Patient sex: M
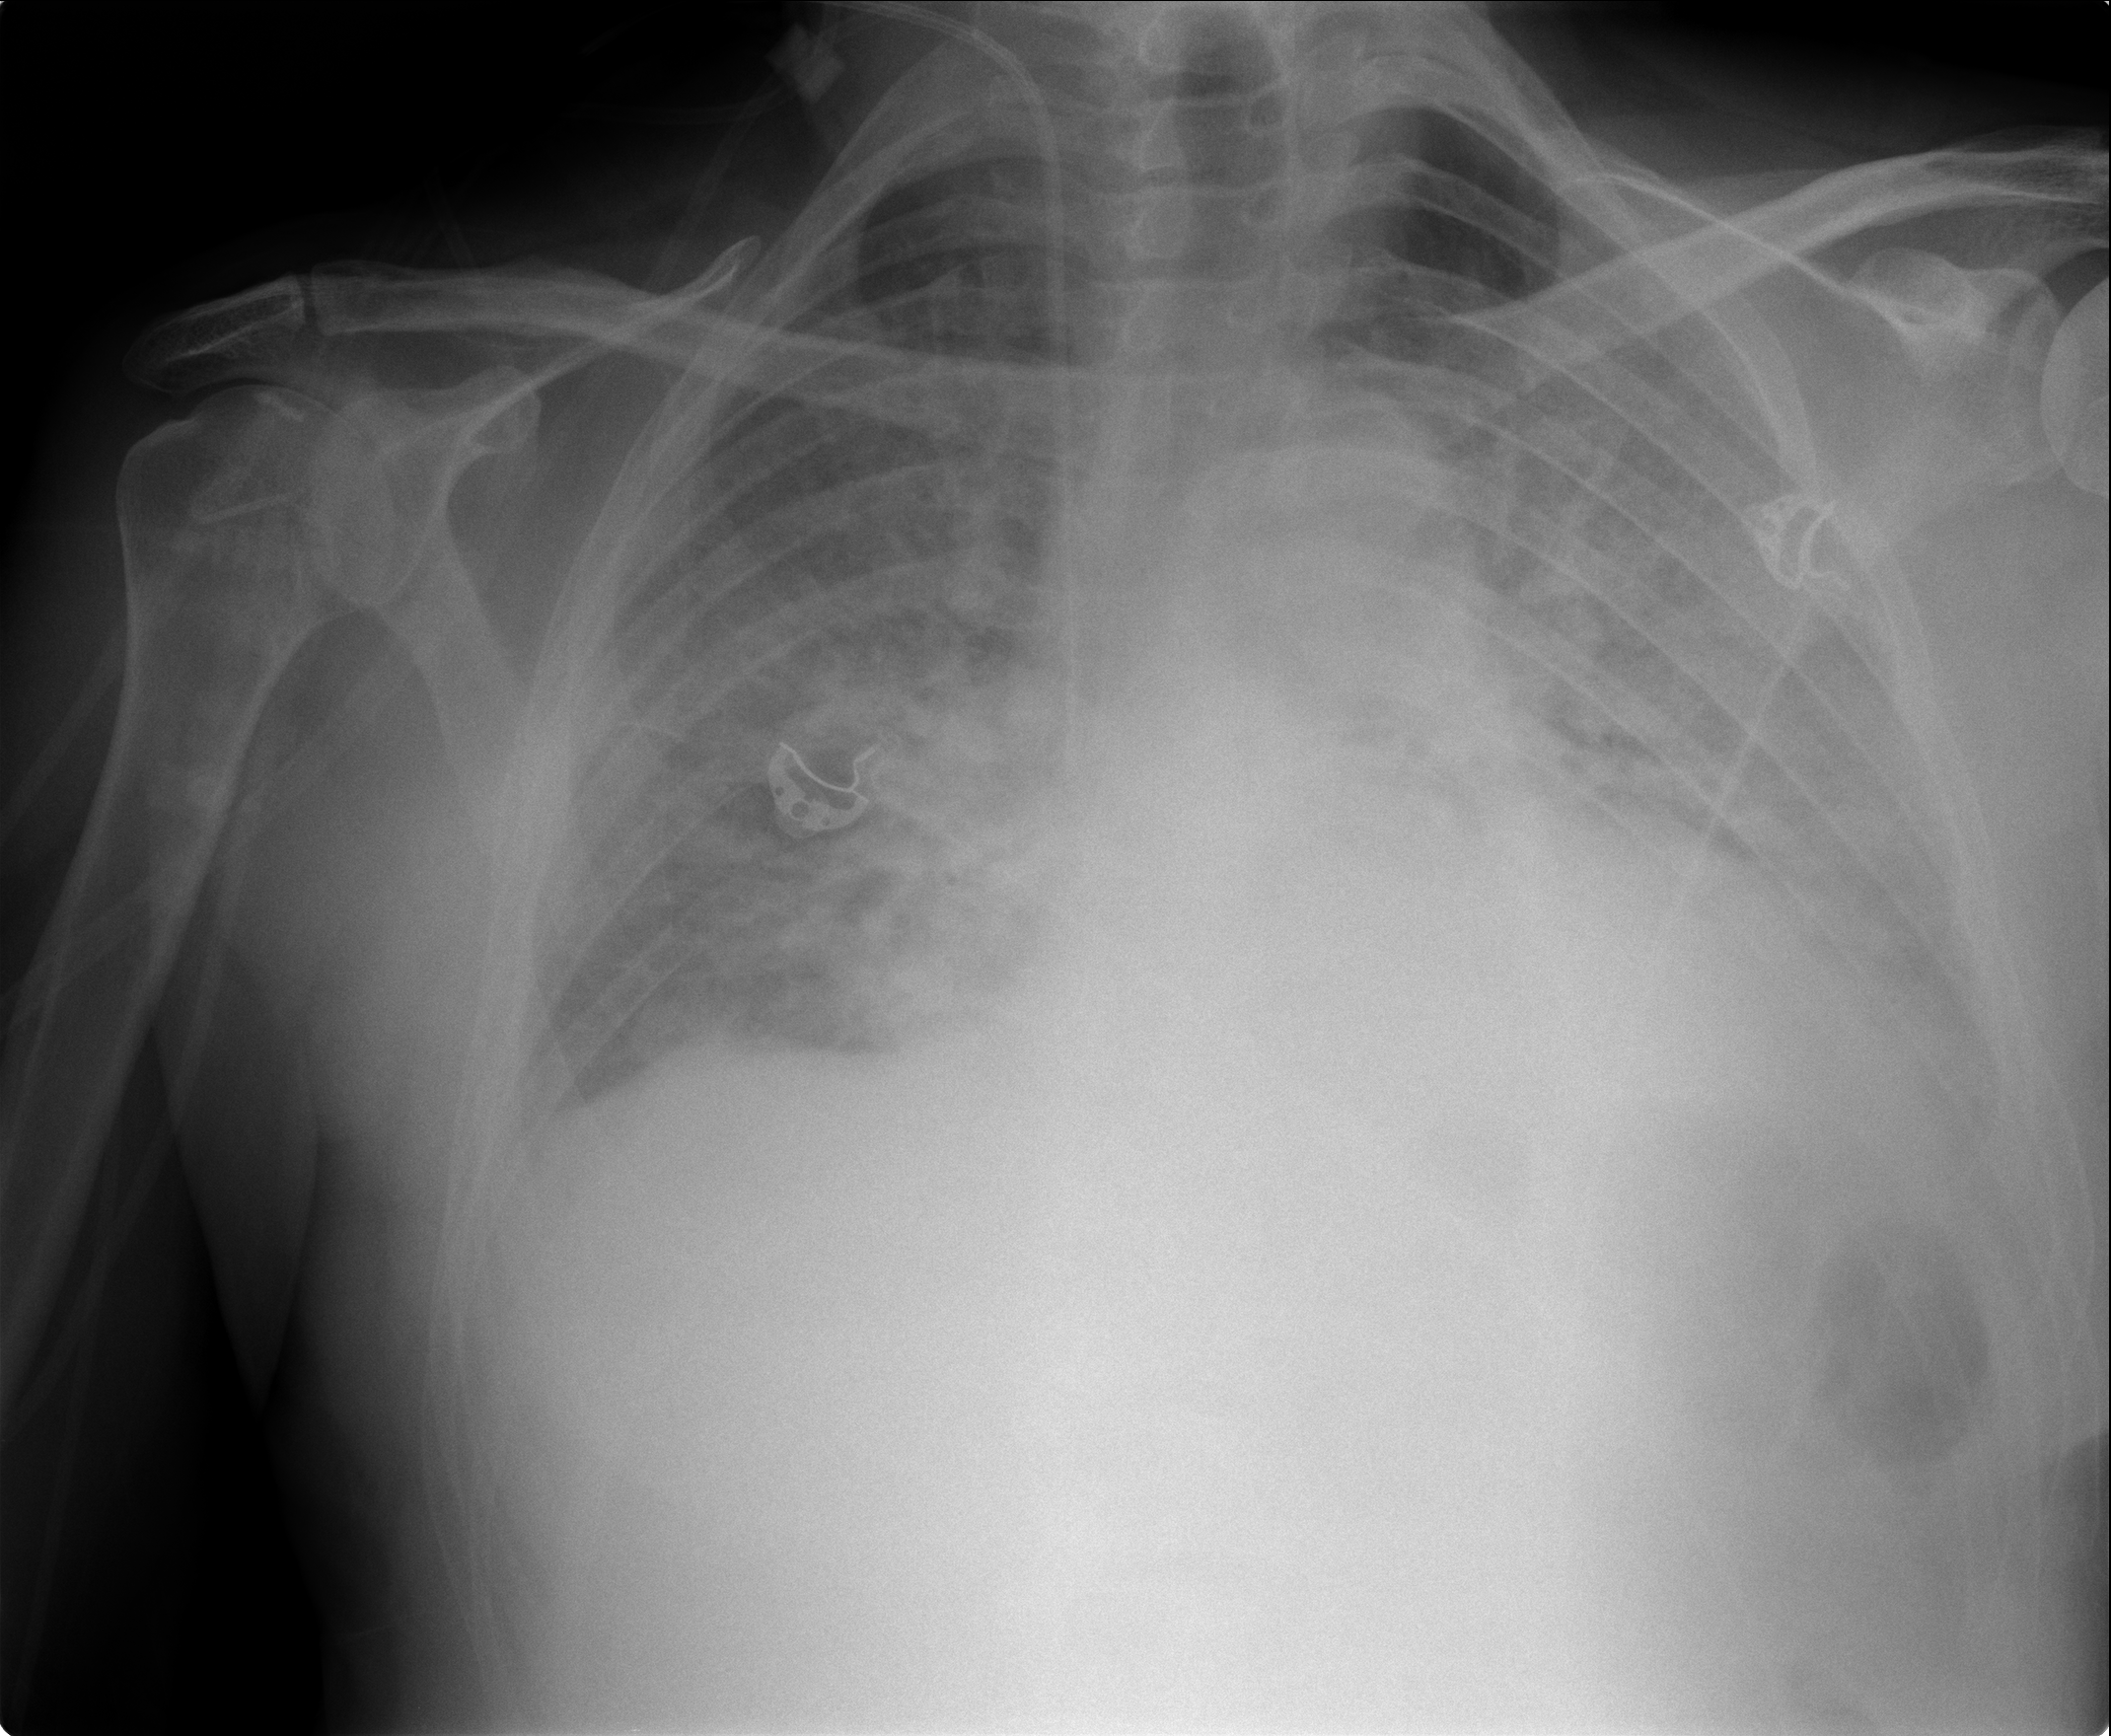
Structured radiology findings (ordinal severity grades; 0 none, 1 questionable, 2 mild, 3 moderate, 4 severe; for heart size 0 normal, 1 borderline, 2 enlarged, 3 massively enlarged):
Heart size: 0
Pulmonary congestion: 3
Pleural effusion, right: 3
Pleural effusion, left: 3
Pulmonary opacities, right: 3
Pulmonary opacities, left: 4
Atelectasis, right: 4
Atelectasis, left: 4